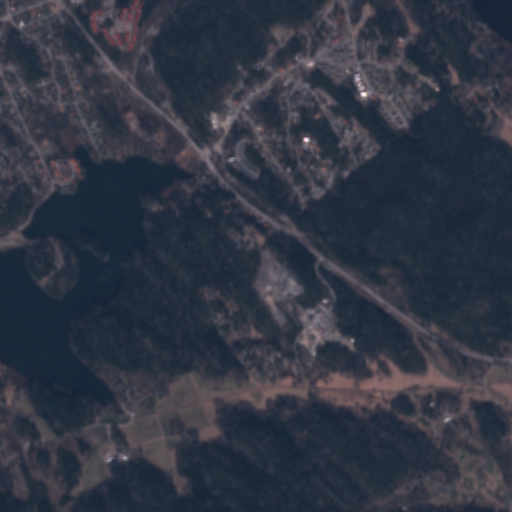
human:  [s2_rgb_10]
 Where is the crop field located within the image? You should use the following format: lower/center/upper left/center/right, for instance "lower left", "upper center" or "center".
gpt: The crop field is located in the lower of the image.
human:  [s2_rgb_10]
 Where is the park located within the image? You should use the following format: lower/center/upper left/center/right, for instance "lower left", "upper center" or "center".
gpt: The park is located in the upper left of the image.
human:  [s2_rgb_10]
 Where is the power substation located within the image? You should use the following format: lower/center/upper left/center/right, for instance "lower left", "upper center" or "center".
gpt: The power substation is located in the upper left of the image.
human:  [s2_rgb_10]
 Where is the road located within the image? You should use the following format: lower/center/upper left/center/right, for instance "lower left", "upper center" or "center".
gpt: There is no road in the image.